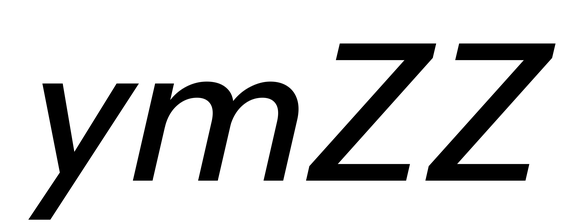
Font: InstrumentSans-Italic_Medium_Italic